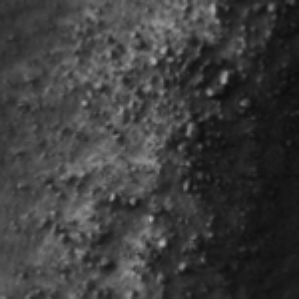
Label: frost